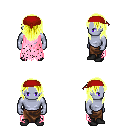
a pixel art fantasy rpg character, male body template, dark elf, purple skin, pink tattered cape, robe skirt, gold long hairstyle, red bandana, black shoes, four views (front, back, left, right), 2x2 character sprite sheet, small pixel art, hard edges, no anti-aliasing